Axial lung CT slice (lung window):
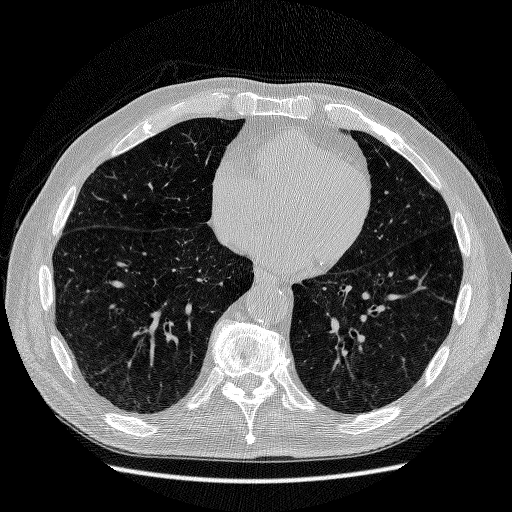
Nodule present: no